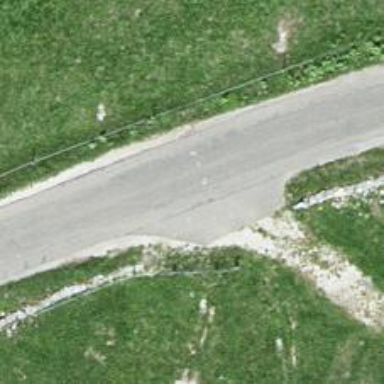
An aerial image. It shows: Unclassified road with asphalt surface.